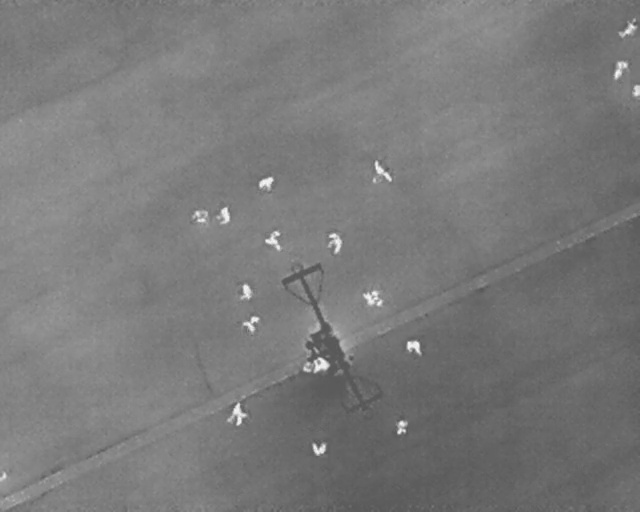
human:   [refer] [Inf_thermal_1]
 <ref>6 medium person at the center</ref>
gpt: <box>[[40, 34, 42, 37, 2], [33, 40, 36, 43, 2], [29, 40, 32, 43, 2], [37, 55, 39, 57, 2], [63, 66, 66, 69, 2], [38, 61, 40, 64, 142]]</box>

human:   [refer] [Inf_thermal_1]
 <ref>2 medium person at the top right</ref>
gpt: <box>[[95, 12, 98, 14, 2], [96, 4, 99, 6, 47]]</box>

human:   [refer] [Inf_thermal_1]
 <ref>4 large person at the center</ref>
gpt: <box>[[57, 32, 61, 34, 141], [50, 46, 54, 49, 2], [40, 44, 44, 48, 2], [56, 55, 59, 60, 2]]</box>

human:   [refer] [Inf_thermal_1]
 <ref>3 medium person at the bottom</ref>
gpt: <box>[[49, 69, 51, 72, 2], [61, 81, 63, 84, 2], [48, 85, 51, 89, 2]]</box>